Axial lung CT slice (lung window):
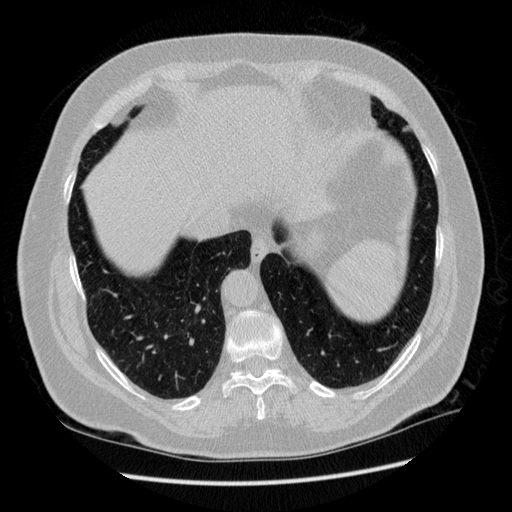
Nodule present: no